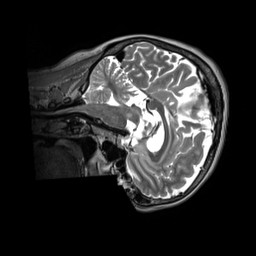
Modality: T2w
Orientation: sagittal
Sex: female
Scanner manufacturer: siemens
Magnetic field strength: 3 T
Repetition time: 3.2 s
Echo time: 0.409 s